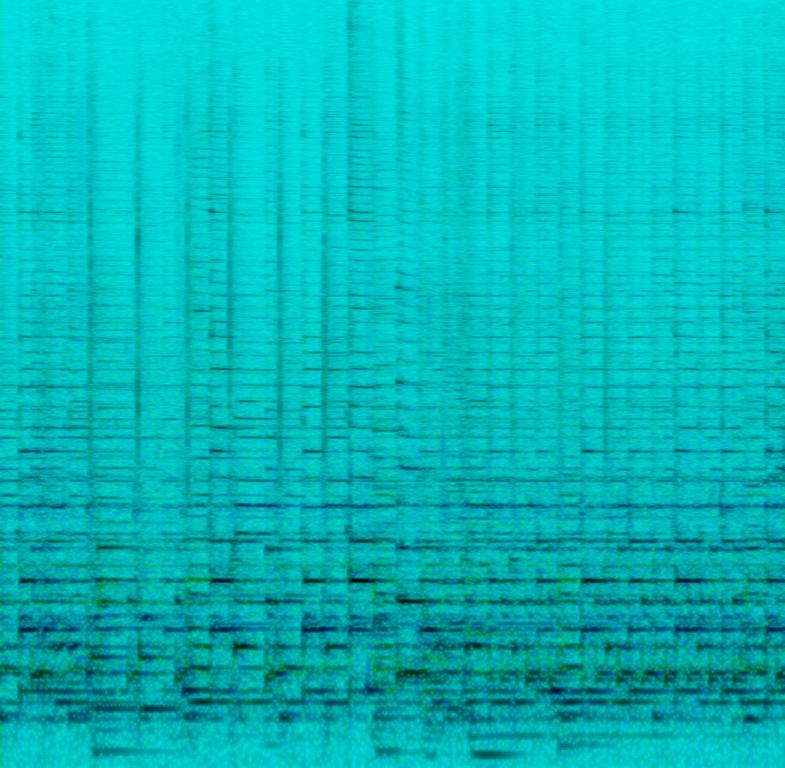
The song is an instrumental. The song is medium fast tempo with a groovy bass line, acoustic guitars strumming rhythm, and a ukulele playing lead. The song is spirited and exciting. The song is an instrumental with country music influences.